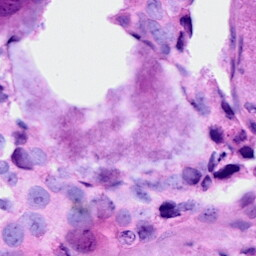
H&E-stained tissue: Breast